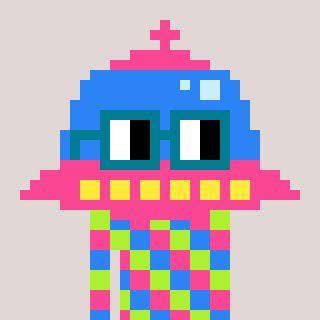
a pixel art character with square dark green glasses, a ufo-shaped head and a gold-colored body on a warm background